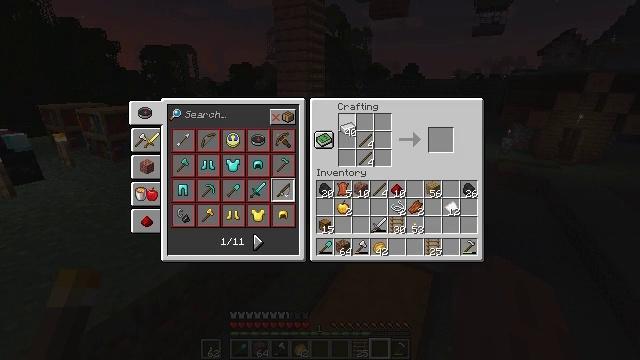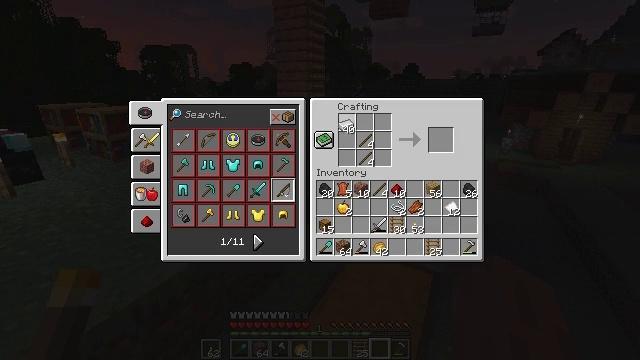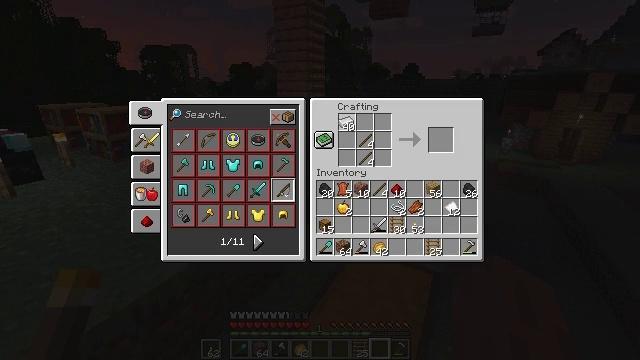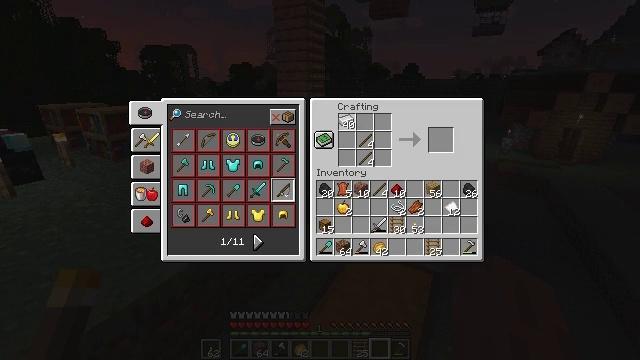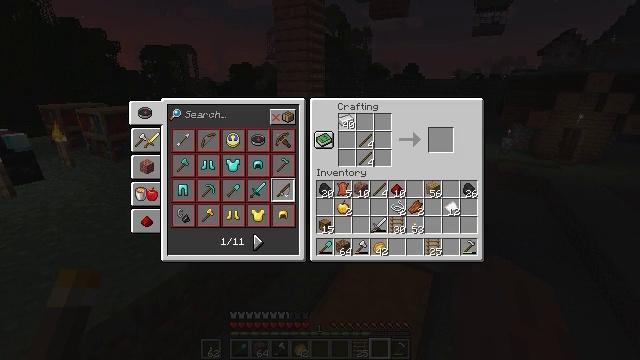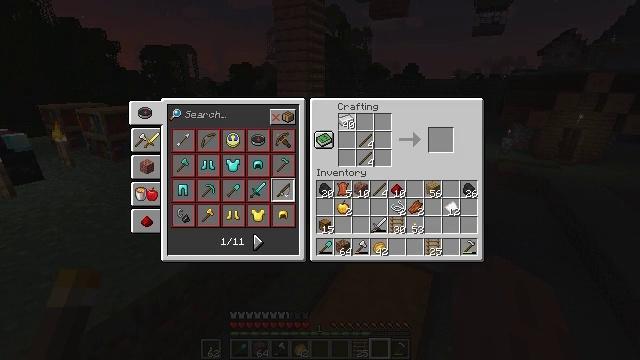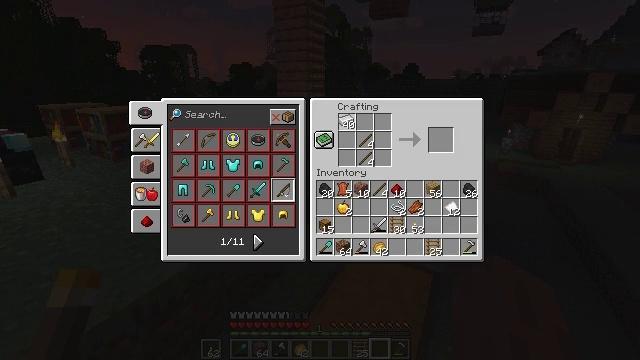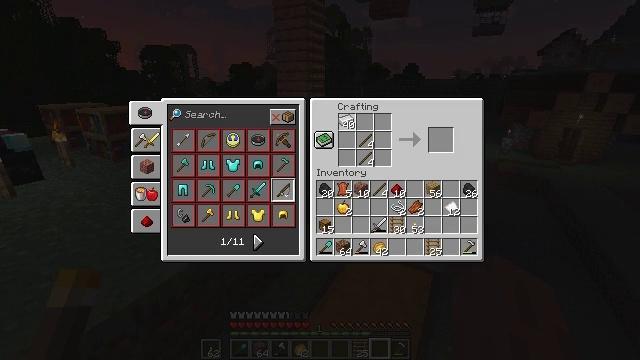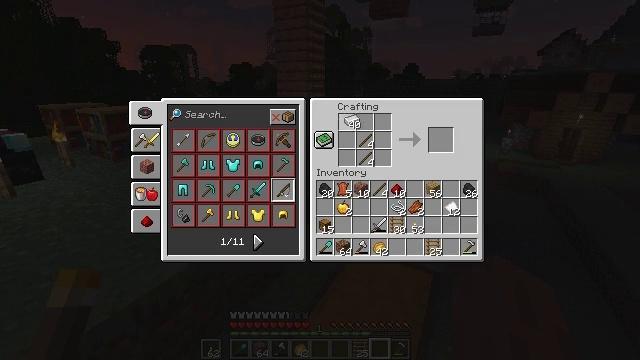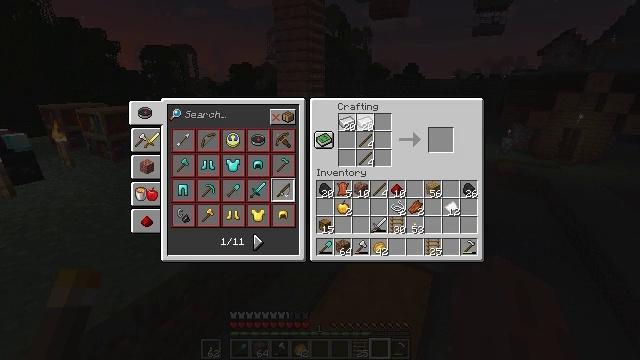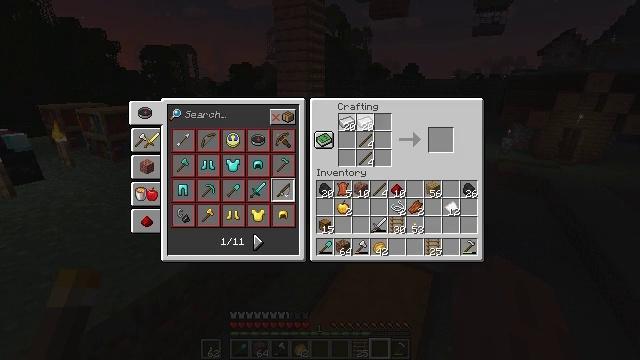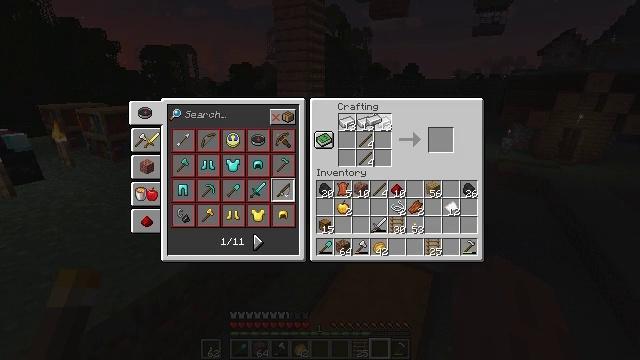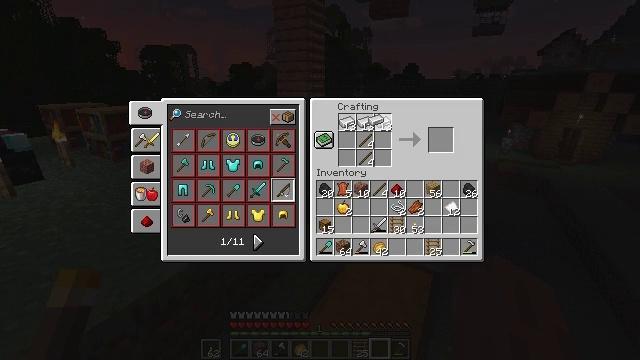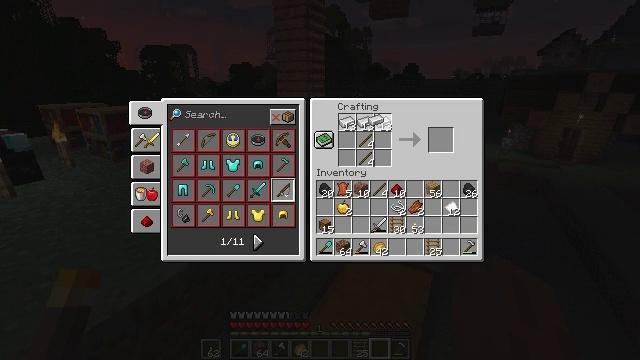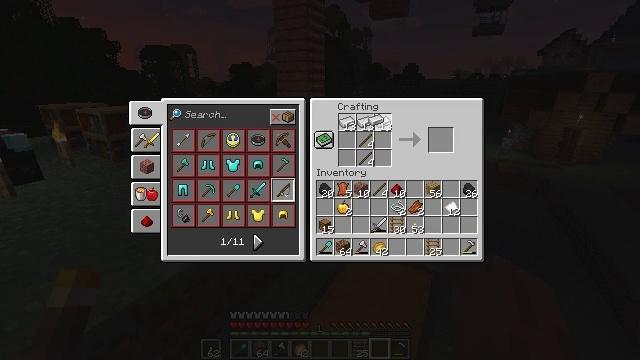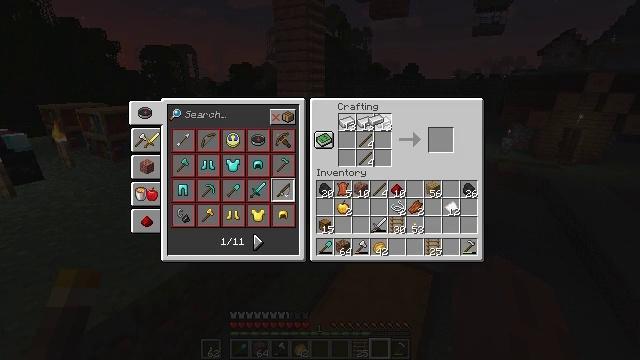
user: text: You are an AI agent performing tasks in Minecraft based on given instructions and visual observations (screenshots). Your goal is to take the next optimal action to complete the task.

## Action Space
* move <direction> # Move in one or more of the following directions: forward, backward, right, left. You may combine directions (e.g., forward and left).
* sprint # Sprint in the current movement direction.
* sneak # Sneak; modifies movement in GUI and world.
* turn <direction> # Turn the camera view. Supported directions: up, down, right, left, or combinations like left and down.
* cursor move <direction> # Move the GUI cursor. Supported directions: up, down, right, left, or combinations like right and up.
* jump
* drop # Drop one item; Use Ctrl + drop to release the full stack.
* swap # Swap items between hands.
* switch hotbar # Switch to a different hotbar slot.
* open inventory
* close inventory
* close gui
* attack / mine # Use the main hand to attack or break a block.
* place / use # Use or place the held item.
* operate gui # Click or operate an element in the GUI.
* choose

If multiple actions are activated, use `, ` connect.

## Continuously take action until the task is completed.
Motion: motion action
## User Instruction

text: Combine sticks and iron ingots in the crafting table to craft an iron pickaxe.
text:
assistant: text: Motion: no_op
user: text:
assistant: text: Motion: no_op
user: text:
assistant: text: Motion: sneak
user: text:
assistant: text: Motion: sneak
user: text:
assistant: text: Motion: sneak
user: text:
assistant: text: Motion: sneak, operate gui
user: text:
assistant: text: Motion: sneak, operate gui
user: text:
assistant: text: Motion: sneak, operate gui
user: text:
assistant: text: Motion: sneak, cursor move right, operate gui
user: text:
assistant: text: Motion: sneak, operate gui
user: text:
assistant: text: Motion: sneak, operate gui
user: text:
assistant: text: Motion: sneak, operate gui
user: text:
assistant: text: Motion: sneak, operate gui
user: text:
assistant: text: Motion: sneak, operate gui
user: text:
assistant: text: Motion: sneak, operate gui
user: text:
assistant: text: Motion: sneak, operate gui
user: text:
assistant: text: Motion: sneak, operate gui
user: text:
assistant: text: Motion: sneak, operate gui
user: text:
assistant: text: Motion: sneak, operate gui
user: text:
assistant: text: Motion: sneak
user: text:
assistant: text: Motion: sneak, cursor move right and down
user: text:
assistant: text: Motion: cursor move right and down
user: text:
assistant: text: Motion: no_op
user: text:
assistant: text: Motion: no_op
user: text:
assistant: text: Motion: no_op
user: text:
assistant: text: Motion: cursor move down
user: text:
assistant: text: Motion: cursor move down
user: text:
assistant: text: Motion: no_op
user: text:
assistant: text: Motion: no_op
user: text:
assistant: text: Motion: no_op